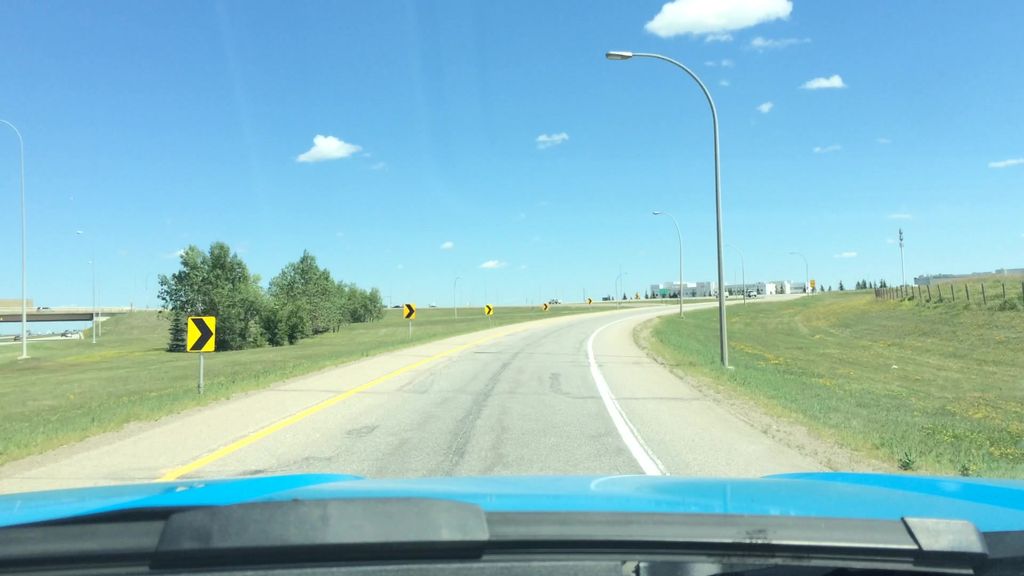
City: calgary